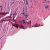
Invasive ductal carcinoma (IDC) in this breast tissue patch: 1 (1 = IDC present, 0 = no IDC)